Field crop: maize
Growth stage: 2
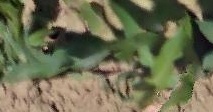
Species: maize